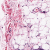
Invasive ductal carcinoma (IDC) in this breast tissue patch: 1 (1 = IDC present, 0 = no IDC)